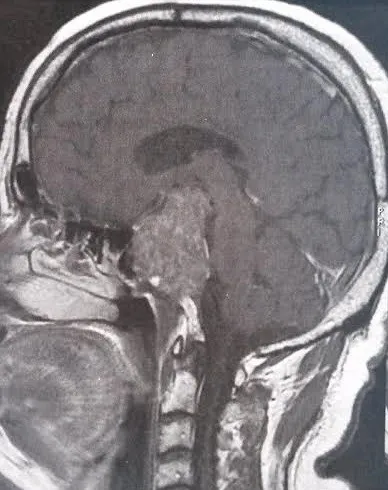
MRI of the brain showing an expansive intrasellar process of 3.7cm.
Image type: radiology (mri)